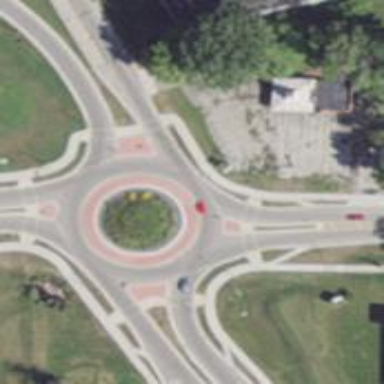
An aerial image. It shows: Secondary road leading to roundabout.